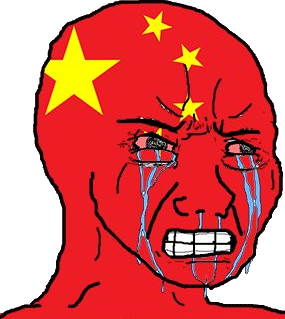
Label: 5_Crying_Wojak